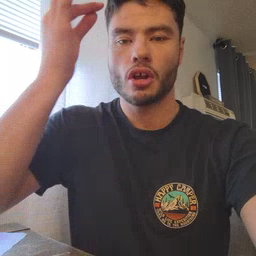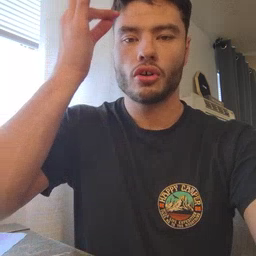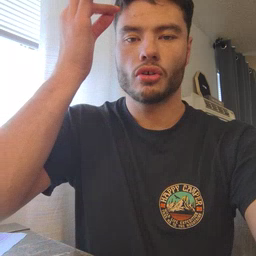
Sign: hair